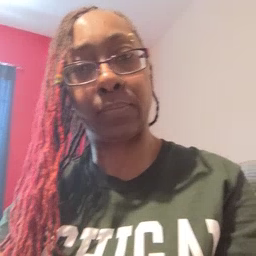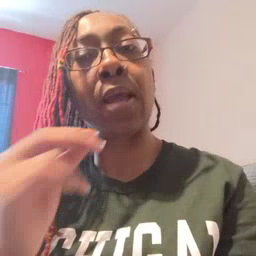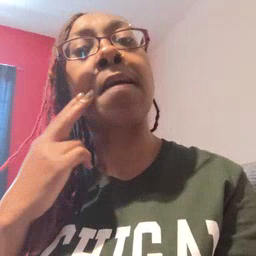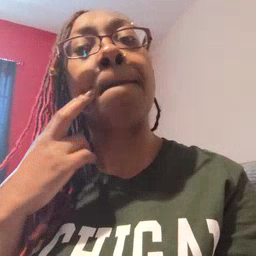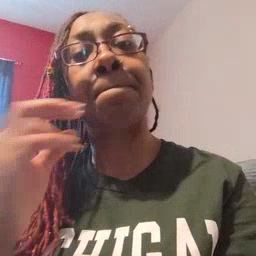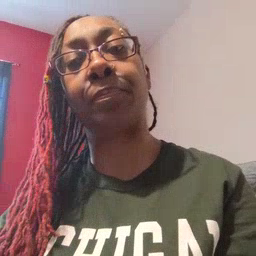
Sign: gum